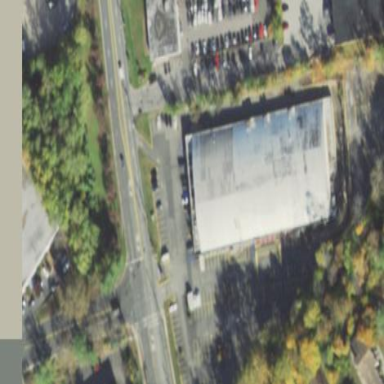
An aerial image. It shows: Building with flat roof.